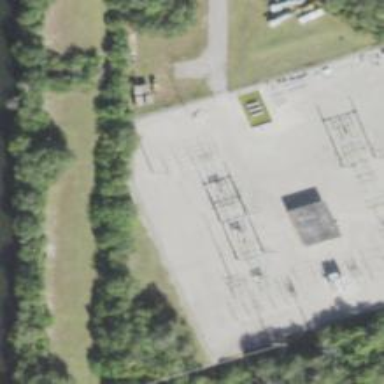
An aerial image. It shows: Switch used for power control.